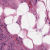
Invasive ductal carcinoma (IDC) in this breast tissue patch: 1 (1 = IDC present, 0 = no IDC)